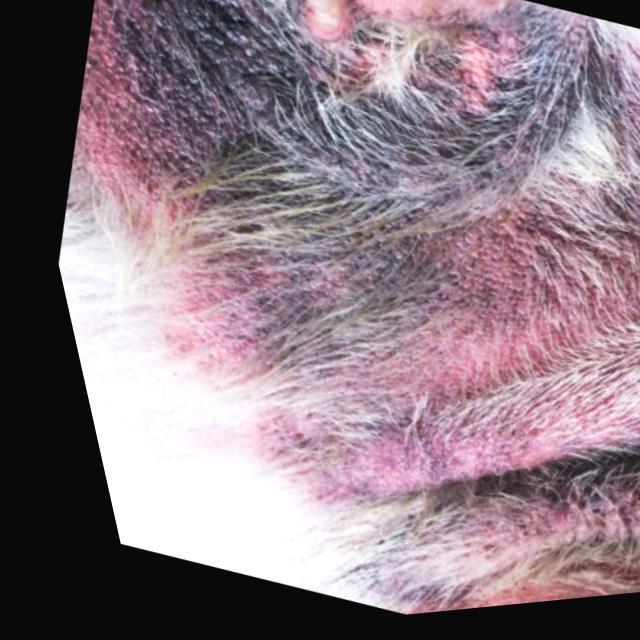
Canine fungal skin infection — characterized by alopecia, scaling, crusting, and circular lesions. Common agents include Malassezia and Candida species.